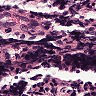
Metastatic tissue present: no